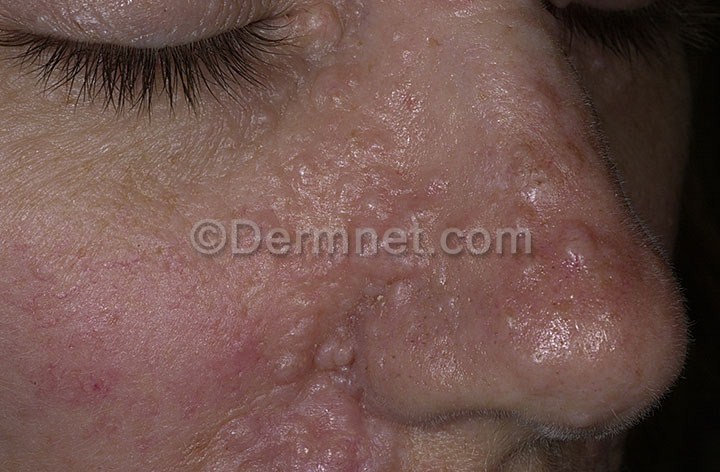
Disease: Seborrheic Keratoses and other Benign Tumors